Question: My android app is not displaying the arabic font correctly on the view that displays the radio player and the text. I get symbols in the arabic text (percent sings, copyright and registered trade mark symbols, double greater thann signs, +/- sign, double commas ... ALL mixed with arabaic characters).
Here is a snippet from the java class file:
'''
private void setTypeFace(){
int os_version = ((MiraathRadio)getApplication()).os_version;
if(os_version < 9){
Typeface tf = Typeface.createFromAsset(getAssets(), fontpath);
audioTitle.setTypeface(tf);
tf = Typeface.createFromAsset(getAssets(), fontpathFroyo2);
stationTitle.setTypeface(tf);
tf = Typeface.createFromAsset(getAssets(), fontpathmotlak);
listenerNomber.setTypeface(tf);
}
else {
Typeface tf = Typeface.createFromAsset(getAssets(), fontpath2);
audioTitle.setTypeface(tf);
tf = Typeface.createFromAsset(getAssets(), fontpathArabic2);
stationTitle.setTypeface(tf);
tf = Typeface.createFromAsset(getAssets(), fontpathmotlak);
listenerNomber.setTypeface(tf);
}
}
'''
I have installed Tahoma, Froyo, and mcs_jf2 fonts (all TTF) and still it will not render correctly.
I have tried to use a Arabizer and Farsi class file to connect, but to now avail.
I have a screen shot of the problem if anyone wants to see it.
What am I doing wrong???
Any help would be greatly appreciated!!
Thanks!!
ironmantis7x

I am posting the code where I am setting the text:
'''
private void setTypeFace(){
int os_version = ((MiraathRadio)getApplication()).os_version;
if(os_version < 9){
Typeface tf = Typeface.createFromAsset(getAssets(), fontpath);
audioTitle.setTypeface(tf);
tf = Typeface.createFromAsset(getAssets(), fontpathFroyo2);
stationTitle.setTypeface(tf);
tf = Typeface.createFromAsset(getAssets(), fontpathmotlak);
listenerNomber.setTypeface(tf);
}
else {
Typeface tf = Typeface.createFromAsset(getAssets(), fontpathArabic3);
audioTitle.setTypeface(tf);
tf = Typeface.createFromAsset(getAssets(), fontpathArabic3);
stationTitle.setTypeface(tf);
tf = Typeface.createFromAsset(getAssets(), fontpathArabic3);
listenerNomber.setTypeface(tf);
'''
I am lost here. Any pointers and help would be great.
ironmantis7x
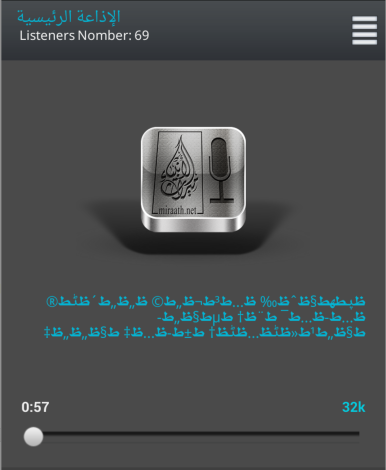
Answer: Alhamdulillah!!!
Found the issue!!!
The encoding was wrong ...
The previous developer put "windows-1256" as the encoding type.
I changed it to "utf-8" and it works just fine!!!
Thanks everyone for all your help!!!